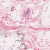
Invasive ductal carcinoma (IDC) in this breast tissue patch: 0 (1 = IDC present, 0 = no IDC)